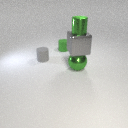
small green rubber cylinder to the right of small gray rubber cylinder